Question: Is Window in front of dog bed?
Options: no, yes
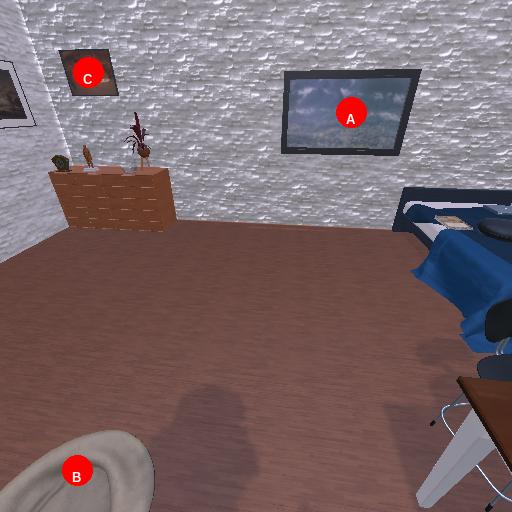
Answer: no